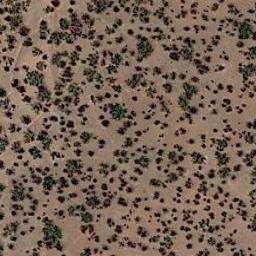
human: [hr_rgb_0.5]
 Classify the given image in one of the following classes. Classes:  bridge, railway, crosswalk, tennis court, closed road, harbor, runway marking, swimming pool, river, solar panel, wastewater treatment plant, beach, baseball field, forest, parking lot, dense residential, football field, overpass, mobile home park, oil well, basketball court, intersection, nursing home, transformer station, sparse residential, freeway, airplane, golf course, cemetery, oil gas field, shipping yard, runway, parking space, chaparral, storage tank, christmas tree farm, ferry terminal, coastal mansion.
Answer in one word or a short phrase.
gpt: chaparral